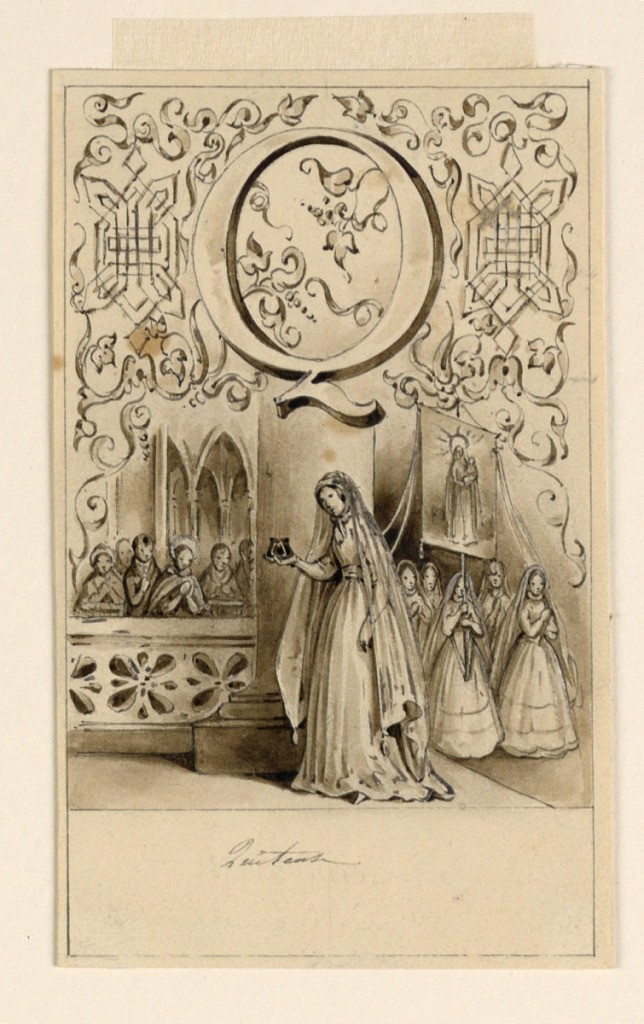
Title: Design for the Letter Q of a Pictoral Alphabet: Quietness
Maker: Victor Vincent Adam, French, 1801 – 1866
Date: ca. 1830
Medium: Graphite, pen and bistre ink, brush and ink wash, with white heightening on cream paper
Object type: Drawing
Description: Letter above, flanked by intertwining rinceau. A young woman with a veil holds something, possibly a purse, leads a procession of similarly clad women into a church.